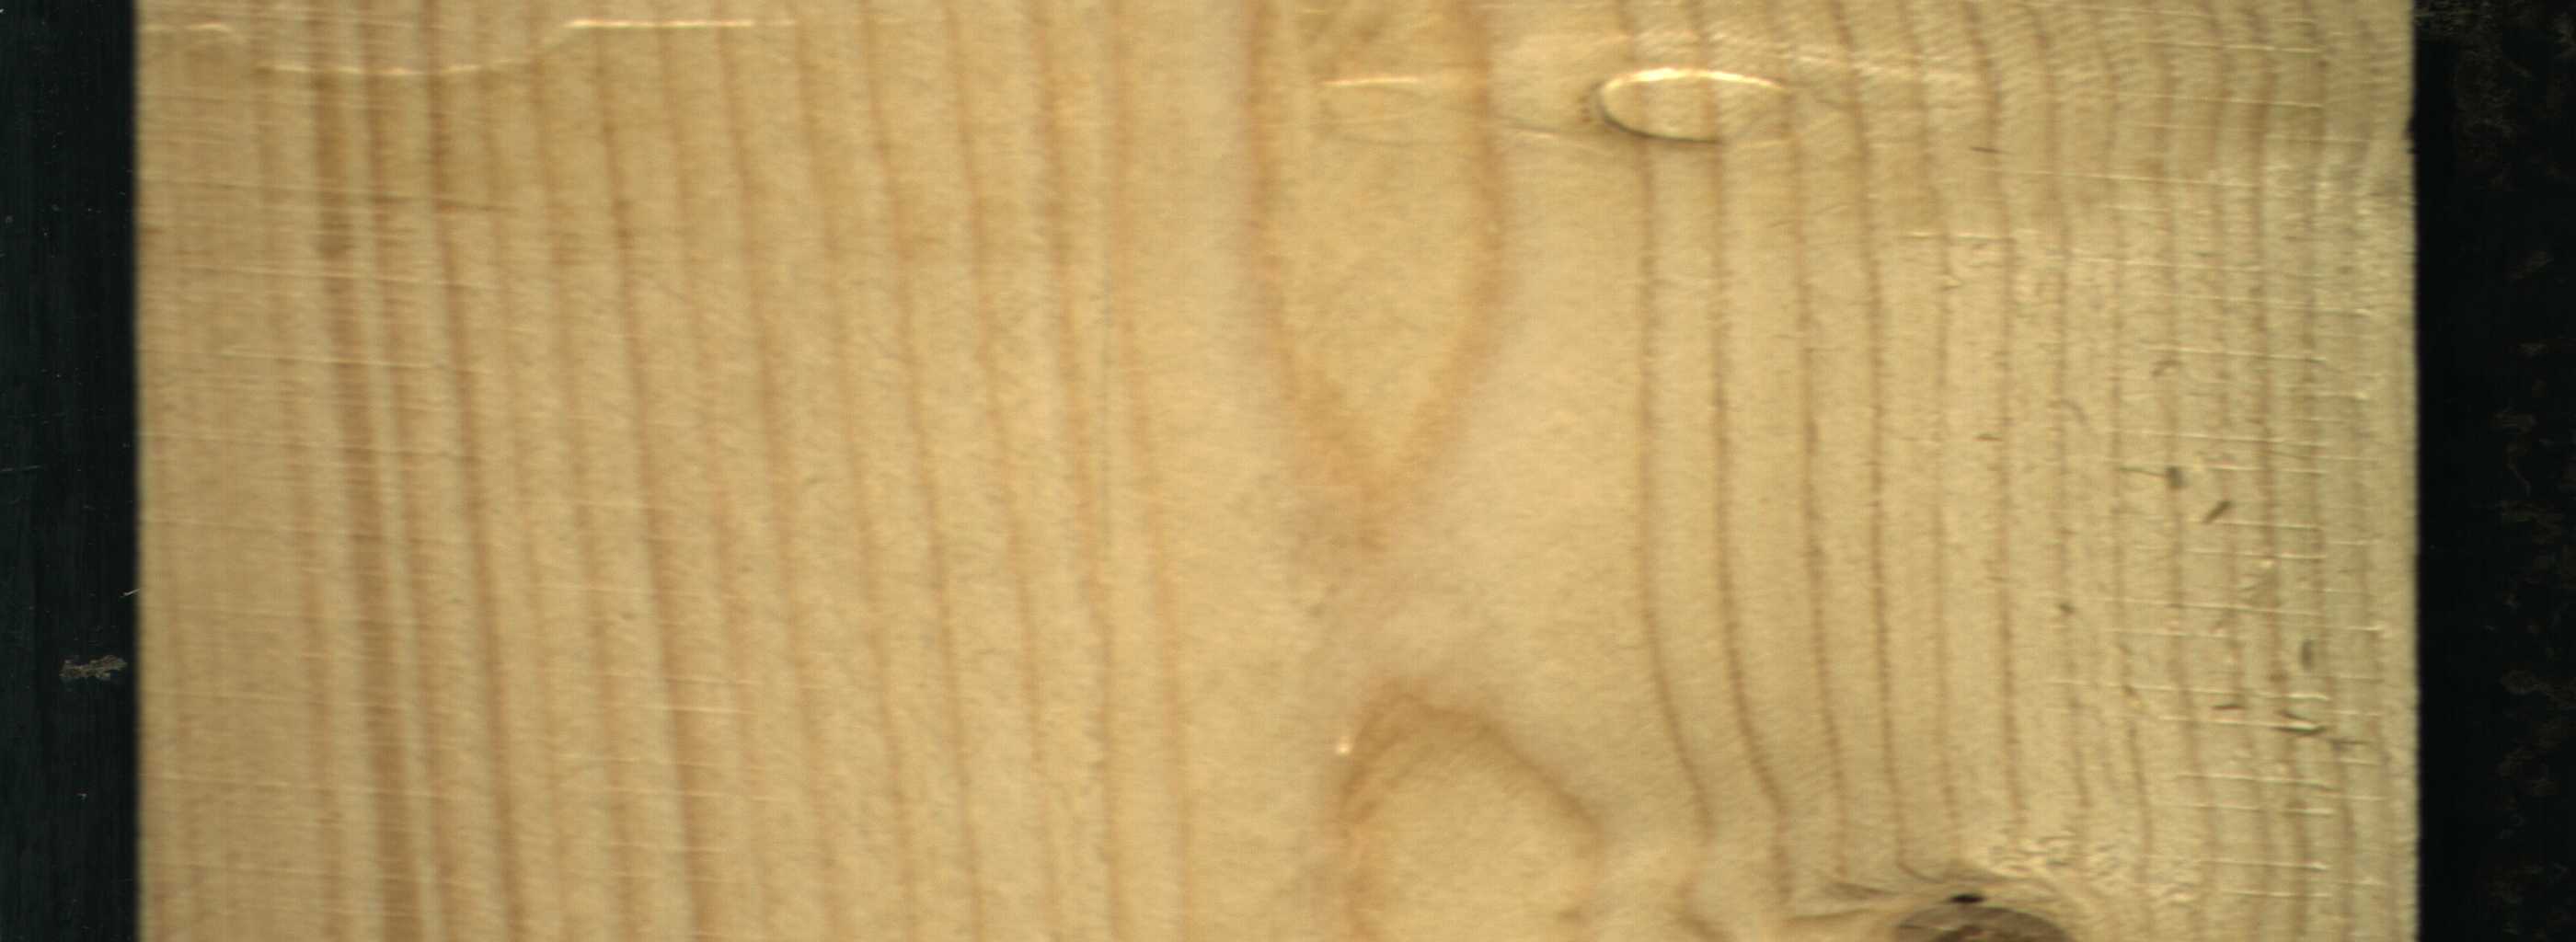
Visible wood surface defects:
Live_Knot